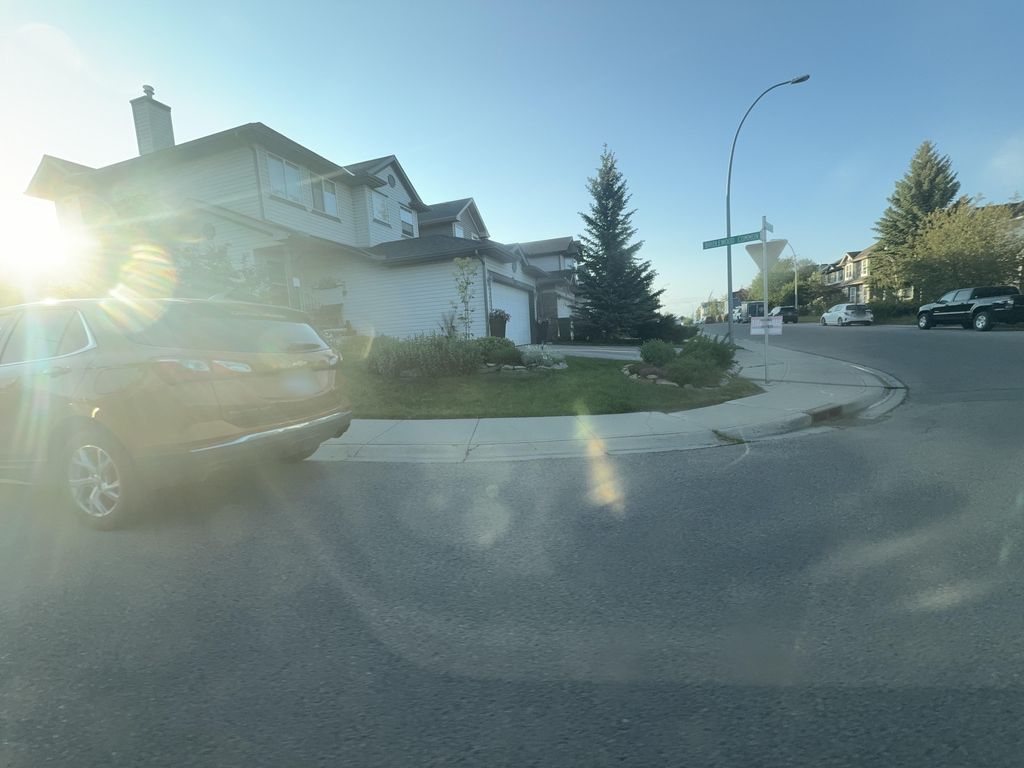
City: calgary